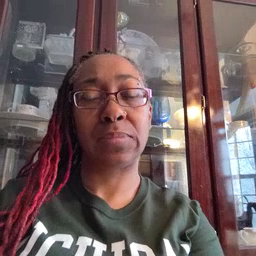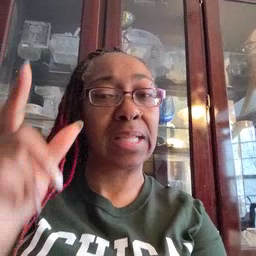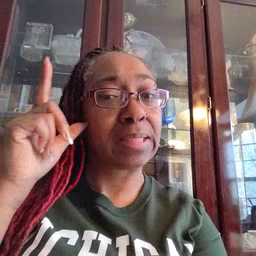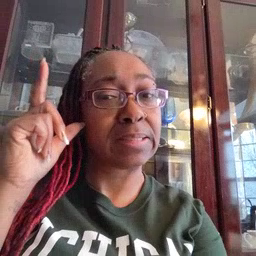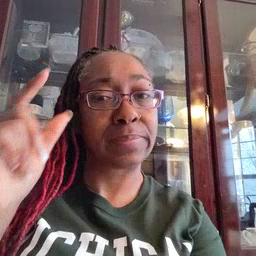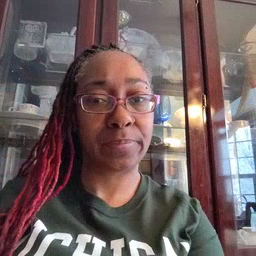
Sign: listen